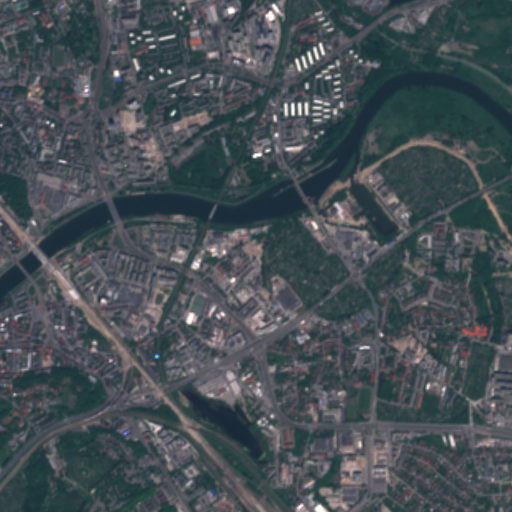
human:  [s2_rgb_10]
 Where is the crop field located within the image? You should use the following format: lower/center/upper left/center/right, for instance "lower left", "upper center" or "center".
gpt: The crop field is located in the upper right of the image.
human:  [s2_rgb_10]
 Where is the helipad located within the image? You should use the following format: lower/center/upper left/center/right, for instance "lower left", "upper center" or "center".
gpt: The helipad is located in the upper center of the image.
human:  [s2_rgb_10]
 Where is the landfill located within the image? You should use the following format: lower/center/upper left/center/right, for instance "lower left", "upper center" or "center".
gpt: The landfill is located in the lower left of the image.
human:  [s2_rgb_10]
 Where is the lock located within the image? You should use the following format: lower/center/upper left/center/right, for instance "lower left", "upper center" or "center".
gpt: The lock is located in the center of the image.
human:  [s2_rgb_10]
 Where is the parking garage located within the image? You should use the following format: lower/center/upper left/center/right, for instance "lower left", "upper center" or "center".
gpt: The parking garage is located in the center left of the image.
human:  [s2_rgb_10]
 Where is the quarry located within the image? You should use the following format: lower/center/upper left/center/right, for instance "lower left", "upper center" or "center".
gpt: The quarry is located in the lower left of the image.
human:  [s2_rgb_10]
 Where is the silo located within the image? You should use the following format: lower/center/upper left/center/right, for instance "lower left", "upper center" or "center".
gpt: The silo is located in the lower left of the image.
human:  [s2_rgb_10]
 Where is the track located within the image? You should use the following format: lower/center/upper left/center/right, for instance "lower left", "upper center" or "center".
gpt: The track is located in the upper left of the image.
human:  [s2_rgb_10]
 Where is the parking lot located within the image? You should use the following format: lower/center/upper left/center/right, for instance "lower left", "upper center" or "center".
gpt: There is no parking lot in the image.